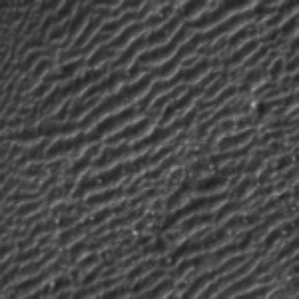
Label: frost